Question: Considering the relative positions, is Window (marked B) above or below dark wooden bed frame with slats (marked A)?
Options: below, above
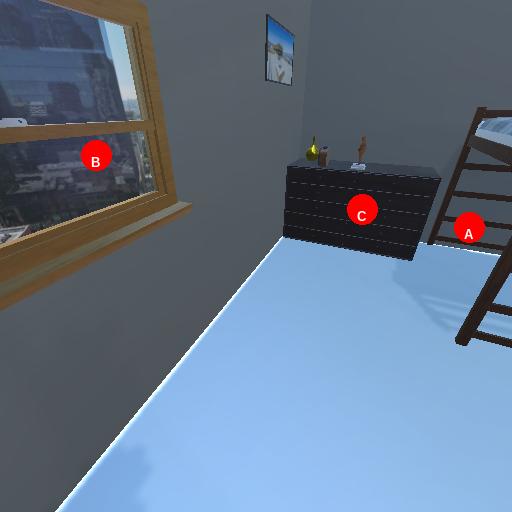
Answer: below